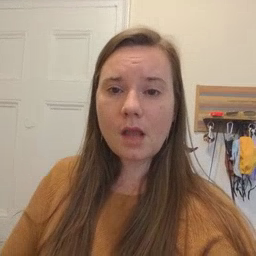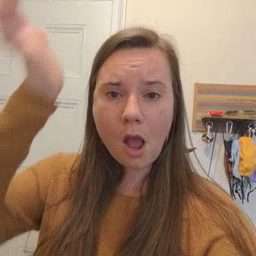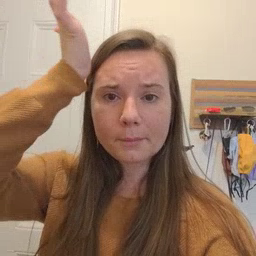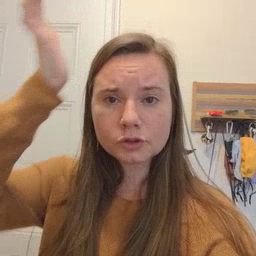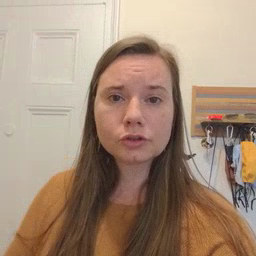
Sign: garbage